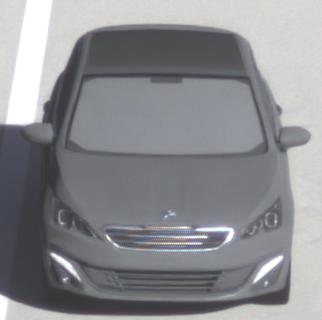
Make: Peugeot
Model: 308 VTi 82
Detailed model: 308 (II)
Model produced from: 2013/09
Model produced until: 2014/11
Doors: 5
Color: gray
Road condition: dry road
Daytime: morning or afternoon
Contrast: high contrast